Interaction volume radius: 5 \u00c5
Interaction volume height: 15 \u00c5
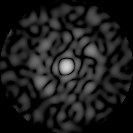
Disorder parameter: 0.8309